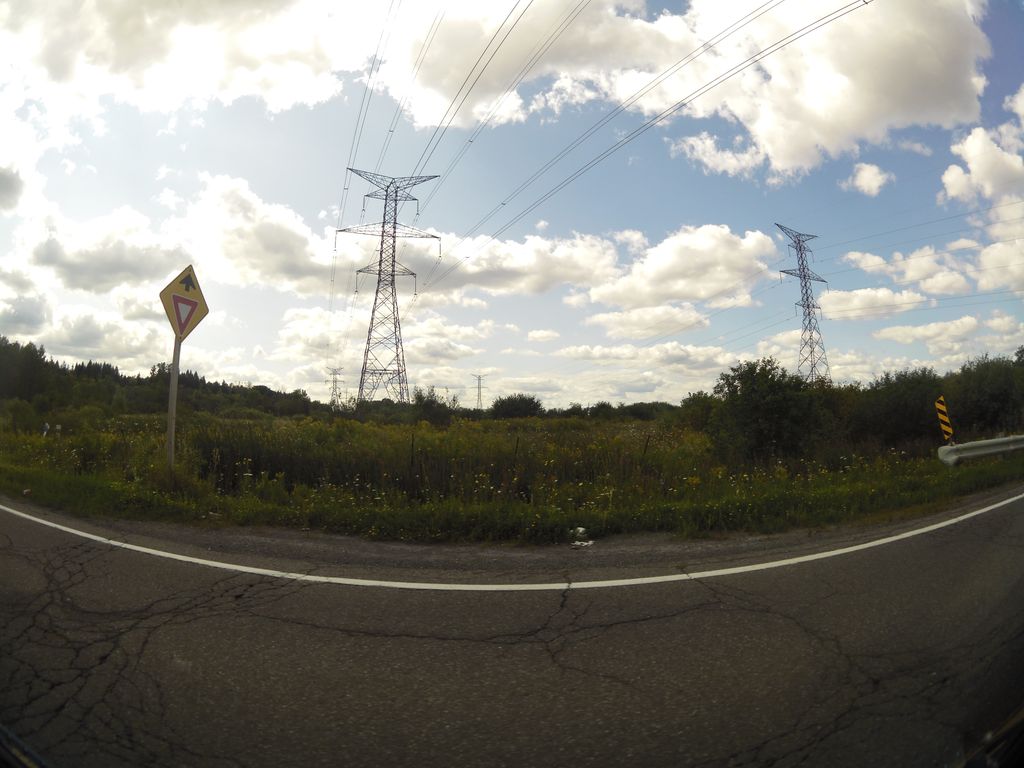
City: ottawa-gatineau